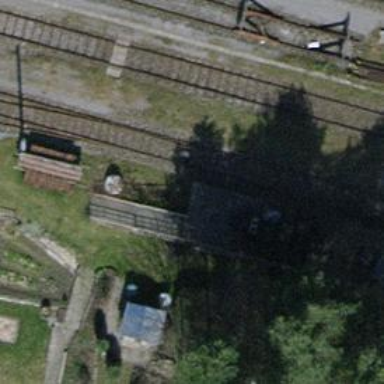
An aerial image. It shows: Railway switch.